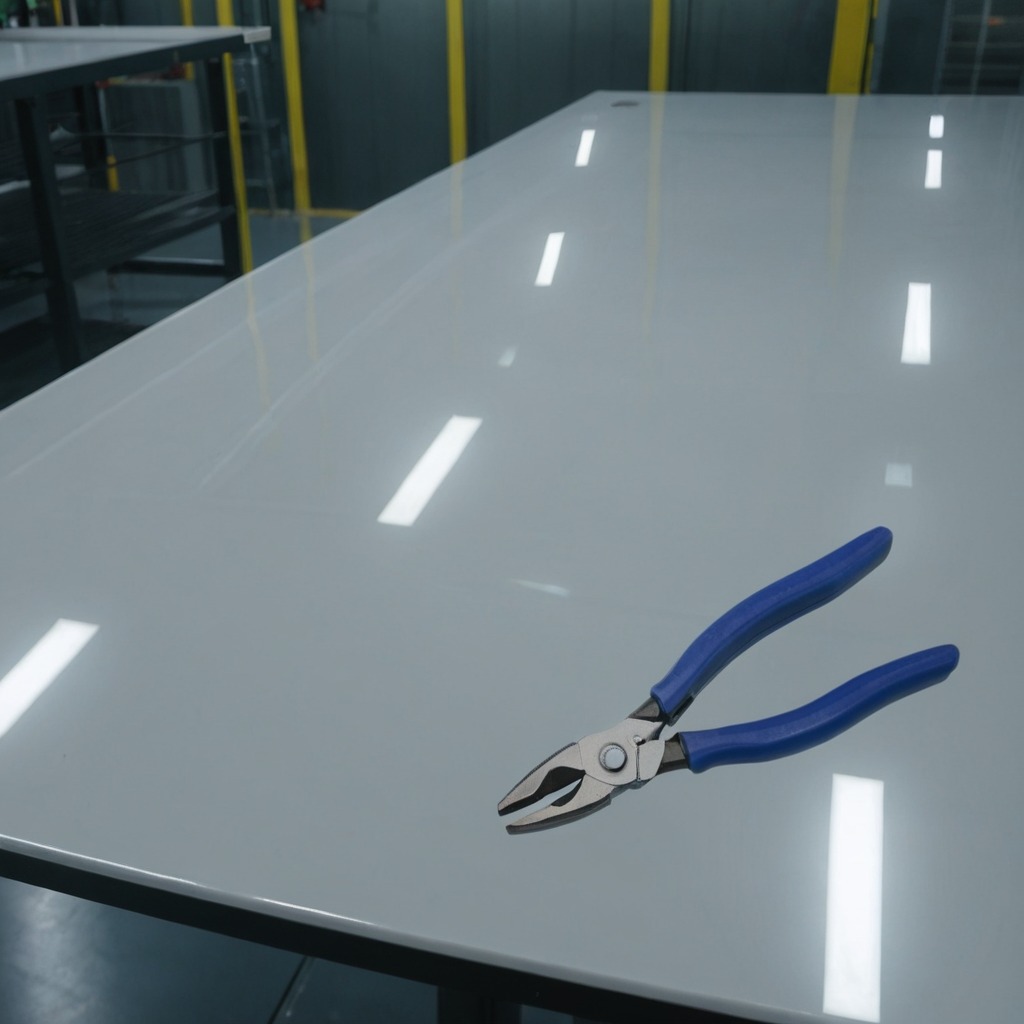
A plier is lying on a high-gloss table in a ship maintenance bay industrial lighting.